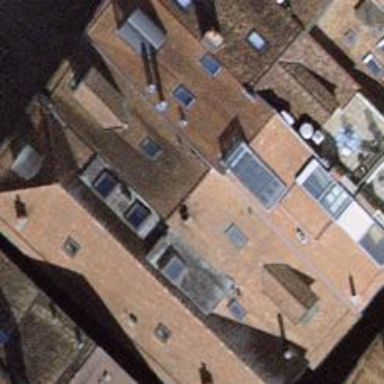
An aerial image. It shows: Gabled apartment building with roof tiles oriented across.